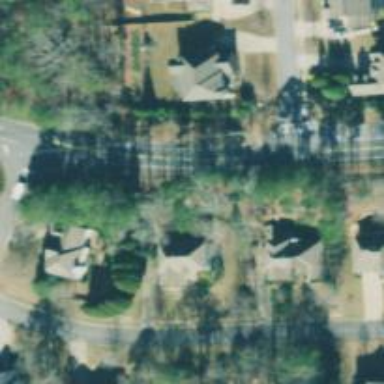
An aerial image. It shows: Smooth asphalt road in residential area.